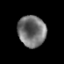
Tissue: prostate
Cell type: Myeloid cells
Senescence score: 0.3471
Nuclear area (px): 857
Mean DAPI intensity: 113.475